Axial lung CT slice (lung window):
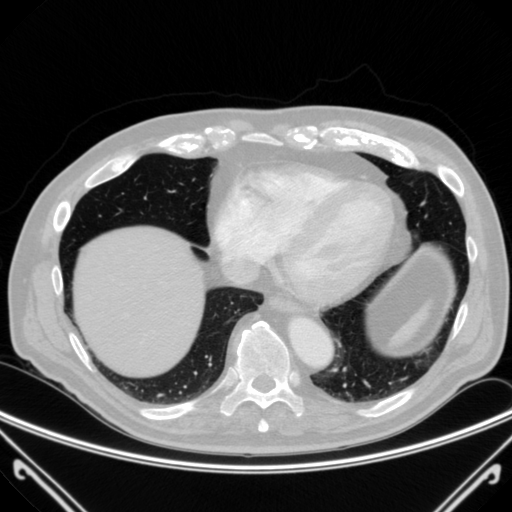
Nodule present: no